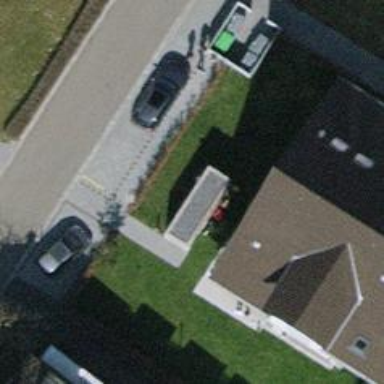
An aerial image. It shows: Parking area with paving stones surface.